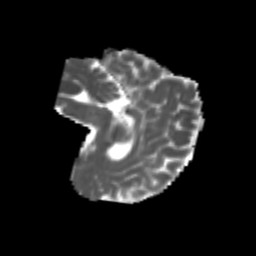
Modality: MD
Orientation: sagittal
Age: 7
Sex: male
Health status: healthy